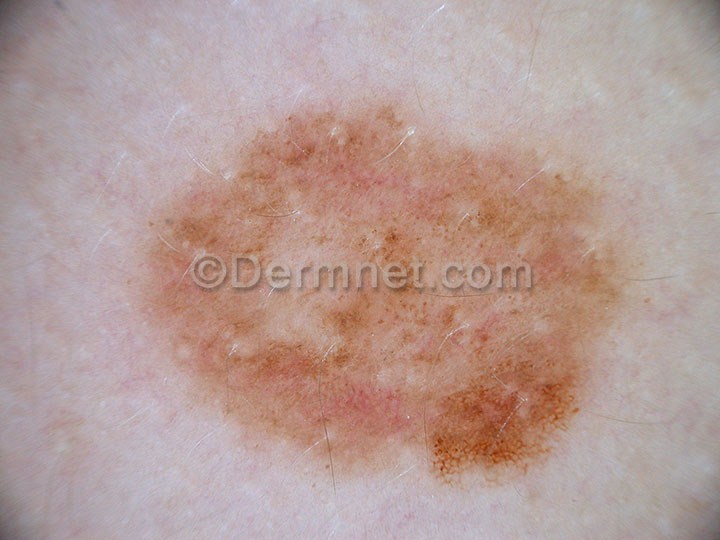
Disease: Melanoma Skin Cancer Nevi and Moles